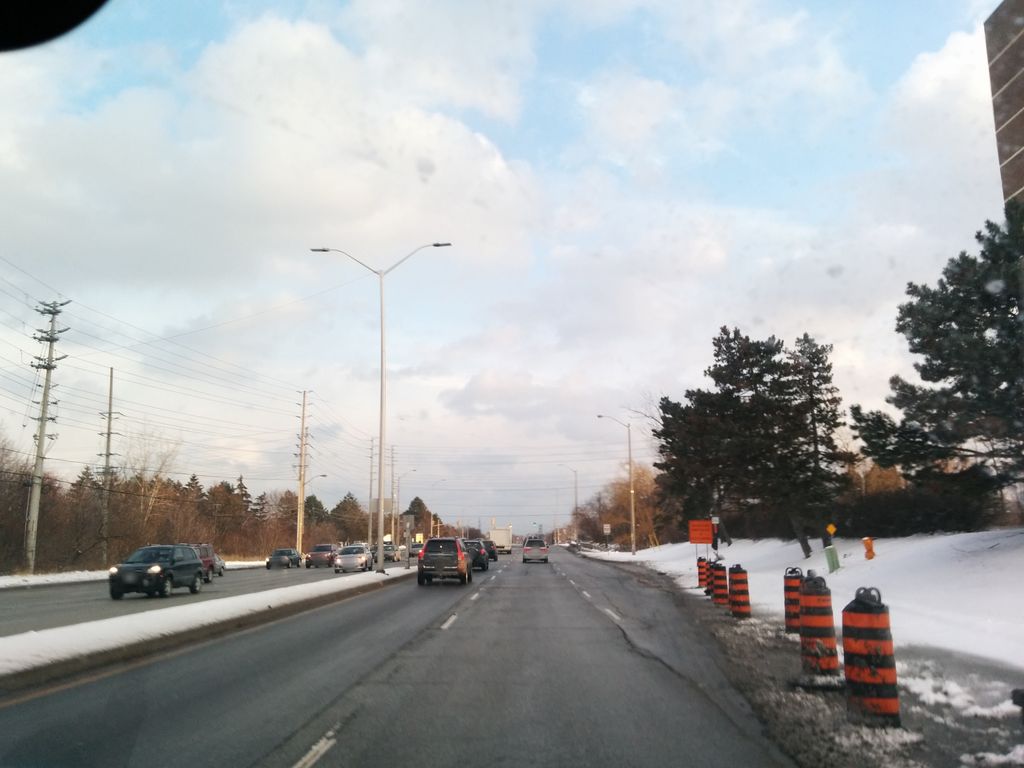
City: toronto